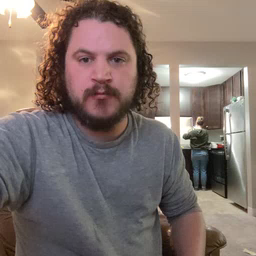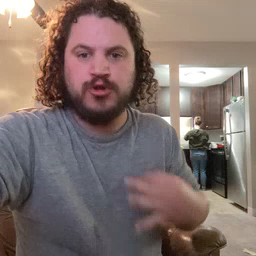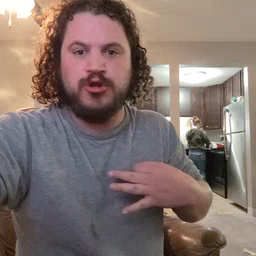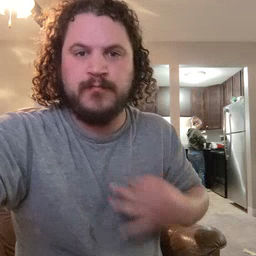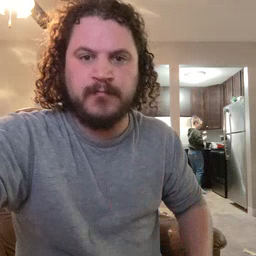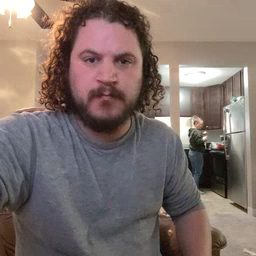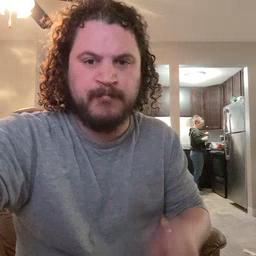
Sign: shirt